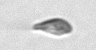
Label: Cryptophyta